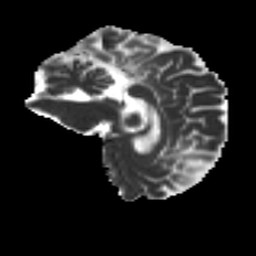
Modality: MD
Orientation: sagittal
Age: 65
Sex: female
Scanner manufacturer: ge
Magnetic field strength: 3 T
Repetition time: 7.8 s
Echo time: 0.0606 s